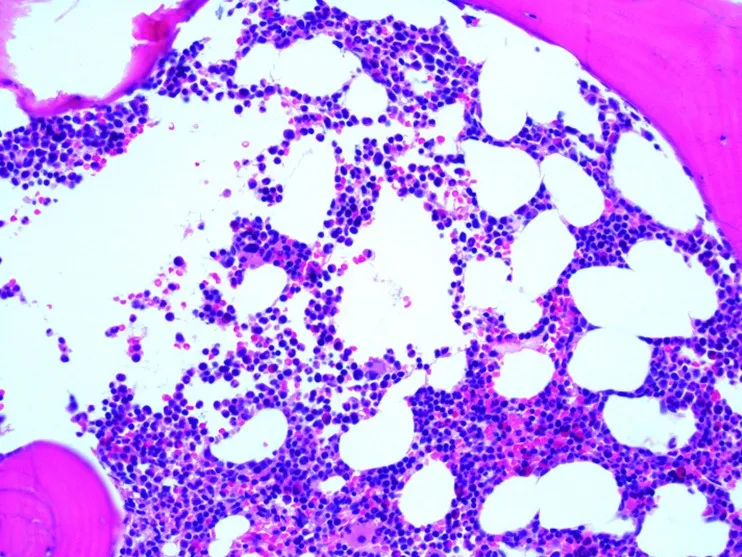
bone marrow biopsy after a single cycle of CyBorD and COVID-19 infection at 20X magnification demonstrating only scattered plasma cells on CD138 immunohistochemistry staining.
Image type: pathology (immunostaining)